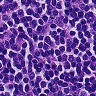
Metastatic tissue present: no